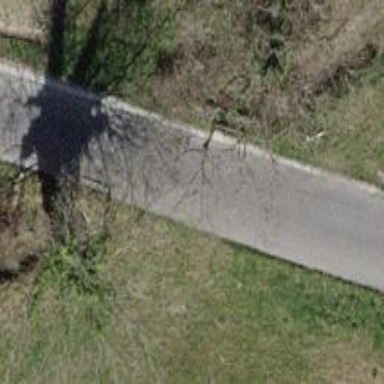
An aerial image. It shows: Unclassified road on asphalt surface with bridge.